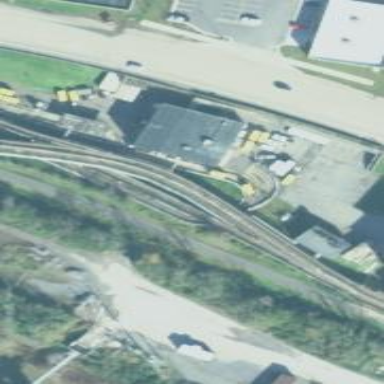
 with building passage tunnel for buses."